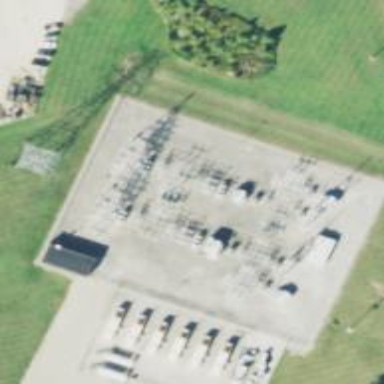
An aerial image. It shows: Switch used for power control.